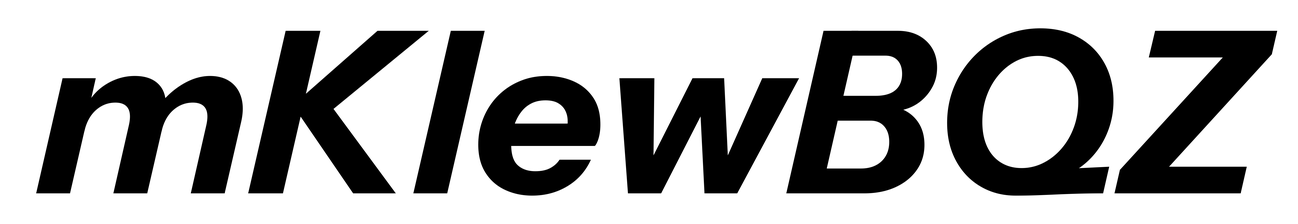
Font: InstrumentSans-Italic_Bold_Italic